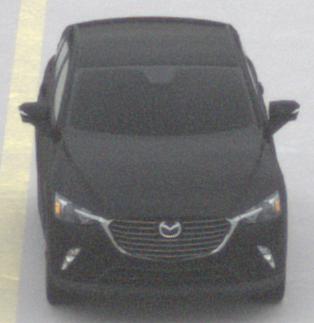
Make: Mazda
Model: CX-3 SKYACTIV-G 120
Detailed model: CX-3 (DK)
Model produced from: 2015/06
Model produced until: 2018/06
Doors: 5
Color: black
Road condition: dry road
Daytime: midday
Contrast: low contrast